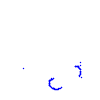
Particle: proton